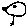
Label: bird